Field crop: tomato
Growth stage: 2
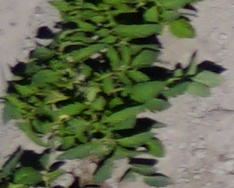
Species: tomato